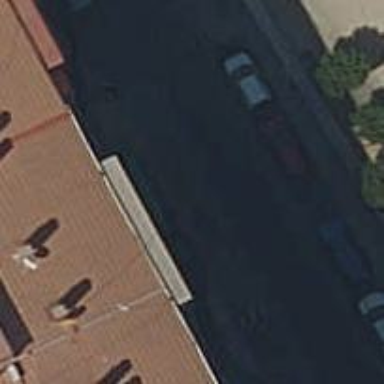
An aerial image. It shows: Motorcycle parking area.